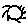
Label: sun